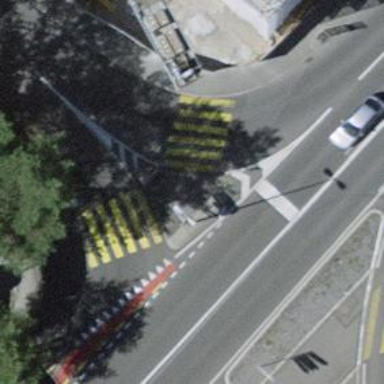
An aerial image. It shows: Uncontrolled zebra crossing with pedestrian island.